Question: I have used Gravity.FILL and Gravity.FILL_HORIZONTAL to make a toast full screen.
But it's not working. It's only filling half of the screen horizontaly.
'''
Toast myToast = Toast.makeText(this, "Clicked", Toast.LENGTH_SHORT);
myToast.setMargin(0,0);
myToast.setGravity( Gravity.FILL, 0, 0);
//myToast.setGravity( Gravity.FILL_VERTICAL | Gravity.FILL_HORIZONTAL, 0, 0);
myToast.show();
'''

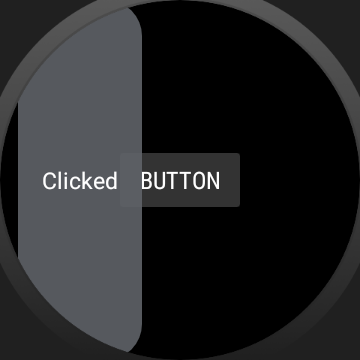
Answer: What actually happens here is that the width of the toast is set to wrap the content. If you add a longer string you'll see that it grows to cover the entire screen.
A somewhat hacky way to force it to always fill the entire screen is to simply change the width of the text field within the Toast like this:
'''
Toast myToast = Toast.makeText(this, "Clicked", Toast.LENGTH_SHORT);
myToast.setGravity(Gravity.FILL_VERTICAL, 0, 0);
TextView toastMessage = myToast.getView().findViewById(android.R.id.message);
// In case the name of the TextView is different for different versions of Wear OS.
if (toastMessage != null) {
toastMessage.setMinWidth(480); // Replace with the actual screen width
}
myToast.show();
'''
It's not pretty. It's not future-proof. But it works. :)
An alternative way of solving it would be to provide your own view for the Toast. This would eliminate the risk of the code unexpectedly breaking in the future. The downside is that your toast might look different from other generic Toasts (and this might be confusing to the user).
My recommendation is to simply use the Toast as it is. Don't try to force it to fill the screen. Let it show in its default place with its default size. This ensures a both safe and consistent experience.